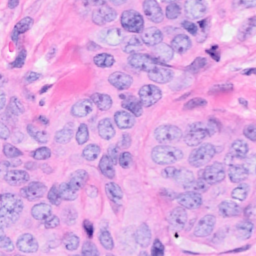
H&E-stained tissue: Breast